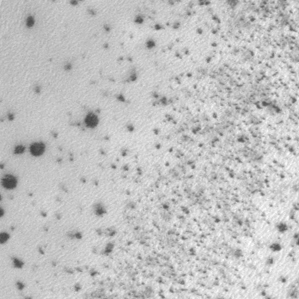
Label: frost